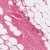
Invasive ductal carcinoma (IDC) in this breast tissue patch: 0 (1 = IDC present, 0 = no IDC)